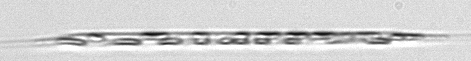
Label: Rhizosolenia